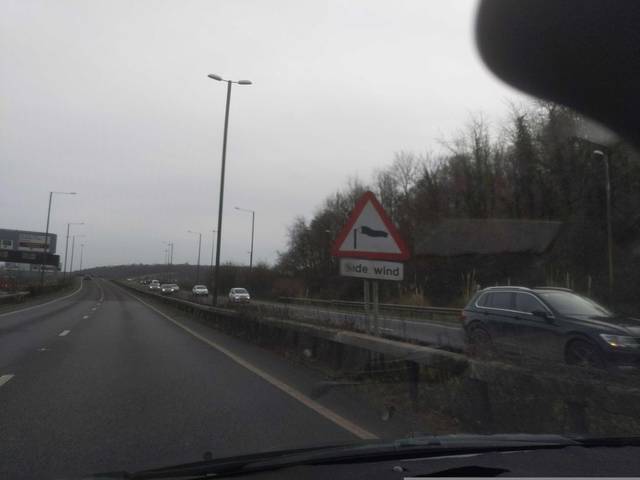
Region: United Kingdom
Coordinates: 50.393, -4.091